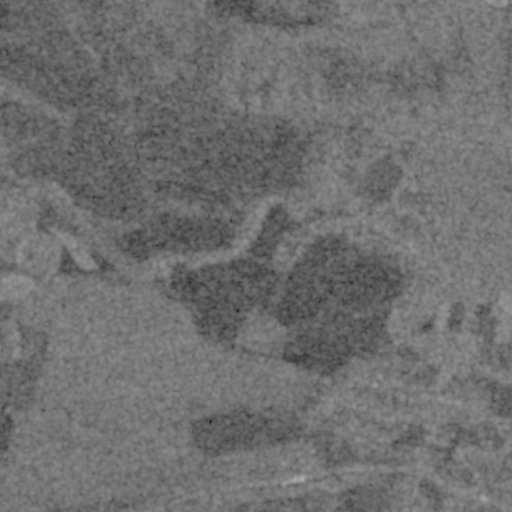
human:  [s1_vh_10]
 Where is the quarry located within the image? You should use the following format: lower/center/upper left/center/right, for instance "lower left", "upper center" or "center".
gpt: The quarry is located in the upper right of the image.
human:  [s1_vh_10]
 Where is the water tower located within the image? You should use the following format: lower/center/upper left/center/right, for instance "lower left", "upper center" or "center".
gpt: The water tower is located in the lower center of the image.
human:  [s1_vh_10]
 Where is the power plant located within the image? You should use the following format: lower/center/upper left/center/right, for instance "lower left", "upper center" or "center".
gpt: There is no power plant in the image.

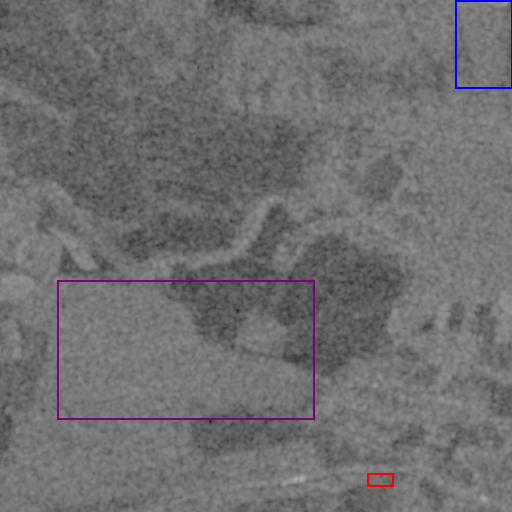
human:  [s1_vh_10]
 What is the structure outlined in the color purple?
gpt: The structure outlined in purple is a crop field.
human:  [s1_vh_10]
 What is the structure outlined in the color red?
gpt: The structure outlined in red is a park.
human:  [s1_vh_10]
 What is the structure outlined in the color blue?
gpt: The structure outlined in blue is a quarry.
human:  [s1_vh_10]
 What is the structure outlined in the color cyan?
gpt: There is no cyan outline.